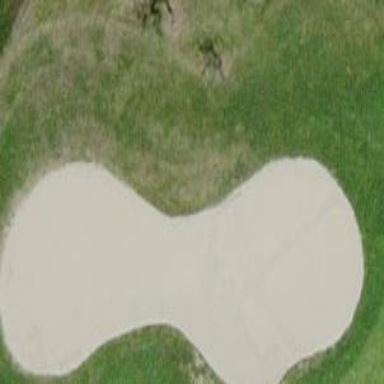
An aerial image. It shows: Golf bunker filled with natural sand.